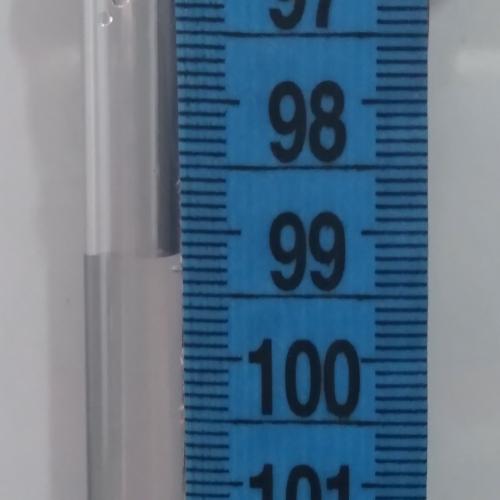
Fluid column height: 99.2 cm